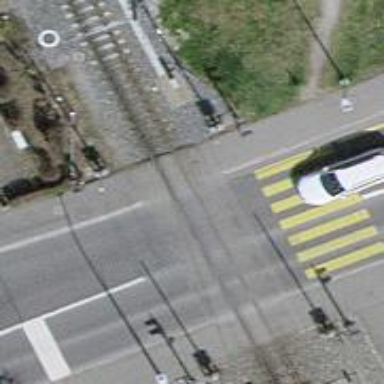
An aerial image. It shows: Narrow-gauge railway track with one electrified contact line.